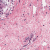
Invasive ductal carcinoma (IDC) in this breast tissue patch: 0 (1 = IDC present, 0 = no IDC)